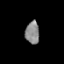
Tissue: prostate
Cell type: Epithelial cells
Senescence score: 0.3177
Nuclear area (px): 311
Mean DAPI intensity: 134.733